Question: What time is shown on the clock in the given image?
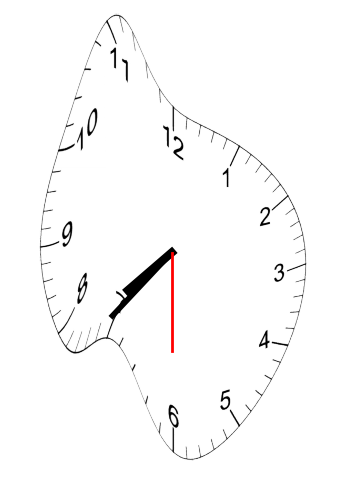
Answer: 07:36:30